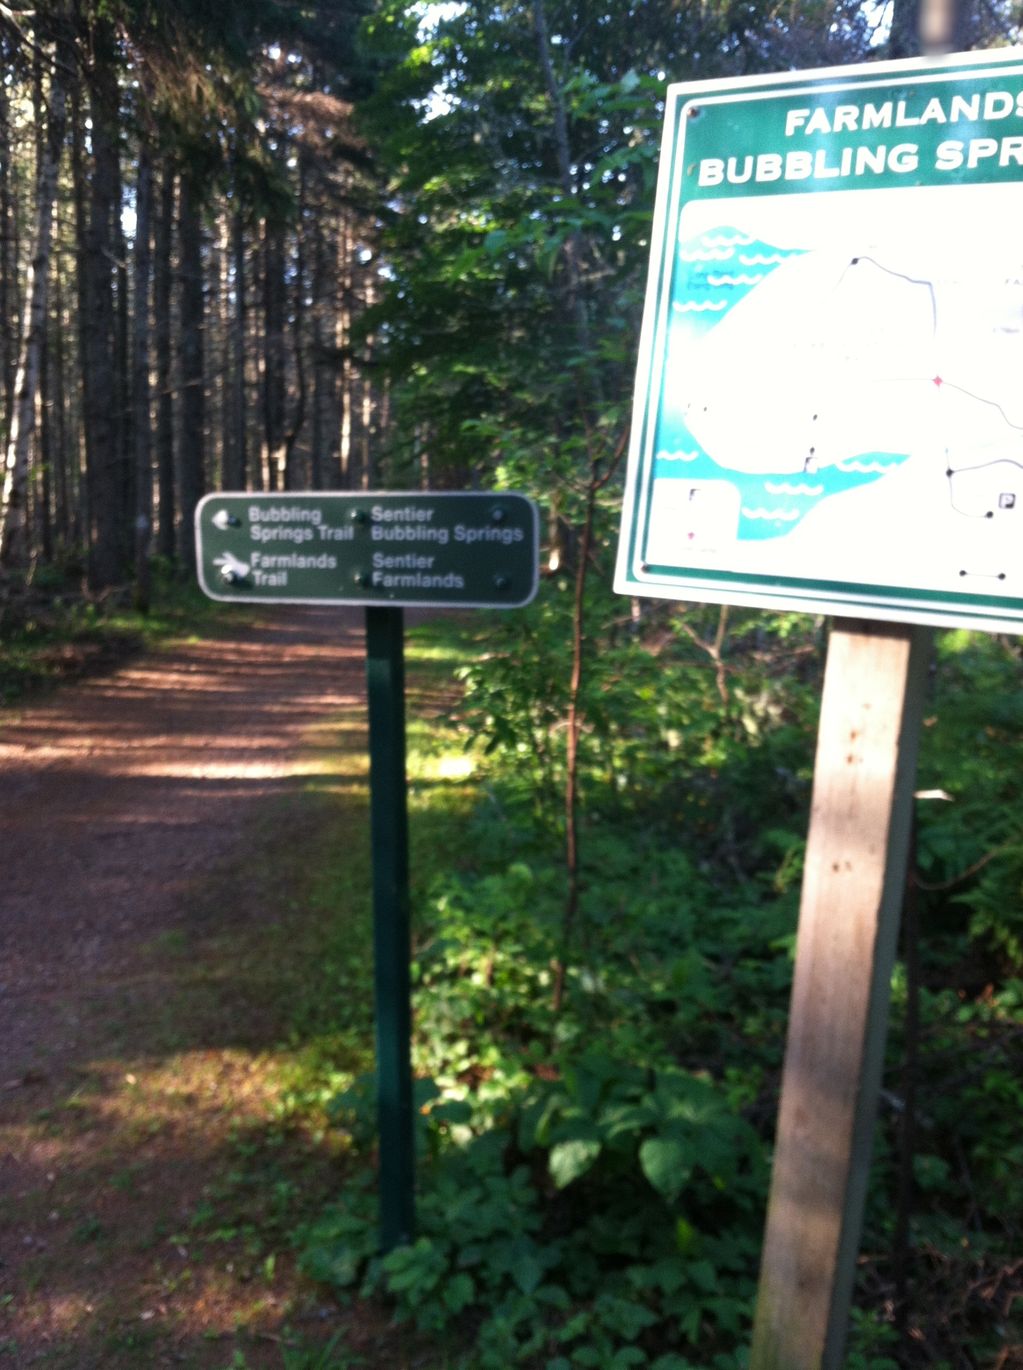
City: charlottetown